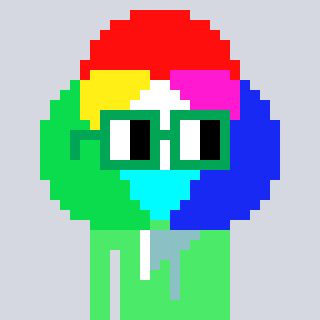
a pixel art character with square green glasses, a color circle-shaped head and a teal-colored body on a cool background